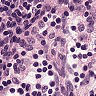
Metastatic tissue present: no